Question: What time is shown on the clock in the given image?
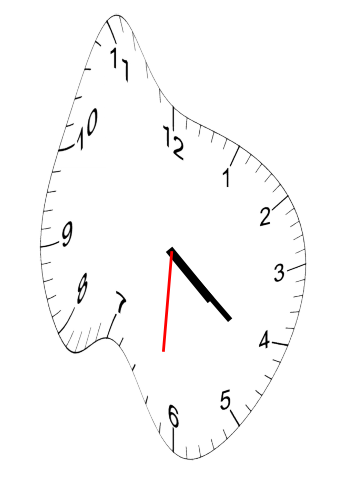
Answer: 04:21:31